Question: I want to include my figure in LaTeX document but have following problems.
1. Printing figure as EPS is not working. Figure is wrongly cropped. Please see figure below.
2. How to print multiple figures in a loop using handle?
My data:
'''
str=[...
'15.12.2012 11:27'
'15.12.2012 11:12'
'15.12.2012 10:57'
'15.12.2012 10:42'
'14.12.2012 10:27'
'14.12.2012 10:12'
'14.12.2012 09:57'
'14.12.2012 09:42'
'14.12.2012 09:27'
'14.12.2012 09:12'
'14.12.2012 08:57'
'13.12.2012 08:42'
'13.12.2012 08:27'
'13.12.2012 08:12'
'13.12.2012 07:57'
'13.12.2012 07:42'
'13.12.2012 07:27'
'12.12.2012 07:12'
'12.12.2012 06:57'
'12.12.2012 06:42'
'12.12.2012 06:27'
'12.12.2012 06:12'
'11.12.2012 05:57'
'11.12.2012 05:42'
'10.12.2012 05:27'
'10.12.2012 05:12'
'10.12.2012 04:57'];
Col1=[...
<PHONE>
1.670642
1.14455
<PHONE>
0.99031037
<PHONE>
0.97192177
0.8925
<PHONE>
0.955
0.95103529
0.95203444
0.955
0.95970876
0.95929422
0.95578656
0.955
0.955
0.95342687
0.955
0.955
0.95930485
0.95530825
0.96452381
0.9675
0.98778061
1.3];
Col2=rand(27,1).*(Col1);
Col3=Col1+Col2;
% find first occurrence of dates
[y,m,d,h,mn] = datevec(str,'dd.mm.yyyy HH:MM');
dn = datenum(y,m,d);
[~,ind] = unique(dn,'first');
ind = sort(ind);
% plot it nicely
plot(Col1);
hold all
plot(Col2);
hold all
plot(Col3);
leg_h=legend('bus','Car', 'truck','Location','NorthEastOutside');
set(leg_h,'Interpreter','latex','fontsize',14)
xlabel('time $t$','Interpreter','latex','fontsize',12);
ylabel('speed $m$','Interpreter','latex','fontsize',12);
ax = gca;
dstr = cellstr(datestr(dn,'dd.mm.yyyy'));
set(ax, 'XTick',ind, 'XTickLabel',dstr(ind), 'Position',[0.1,0.15,0.8,0.75]);
ylim([-20 20]);
% plot something...
print -deps epsFig
'''
The LaTeX code:
'''
egin{figure}
\centering
\includegraphics[width=0.9 extwidth, angle=0]{epsFig.eps}
\caption{Insert caption}
\end{figure}
'''

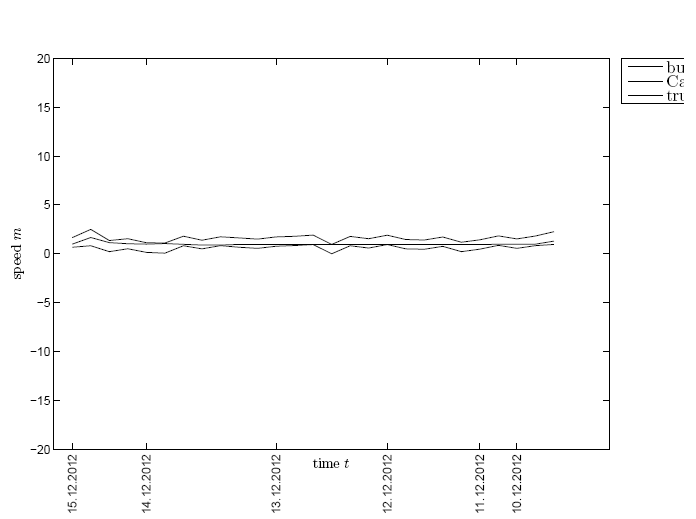
Answer: 1. Try datetick. With 'keepticks', I find it works significantly better for date-time plots. Regardless, this is Matlab side, not Latex side.
2. I've started using export_fig with great success.
3. Create a figure with (not sure why the code section isn't working) handle=figure; .. generate plot .. export_fig(handle, .... )